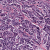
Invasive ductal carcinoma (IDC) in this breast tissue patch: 1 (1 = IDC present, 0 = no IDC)